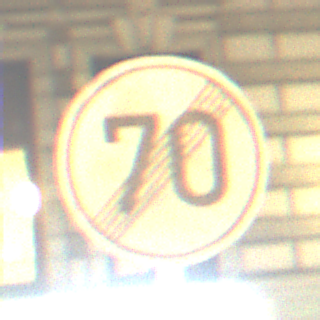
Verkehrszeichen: EndeGeschwindigkeit70
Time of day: Night
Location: Outdoor (Urban)
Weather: Clear
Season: NotSpecified
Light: Artificial